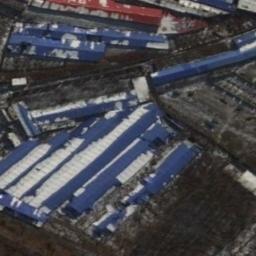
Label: industrial_area